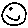
Label: smiley face